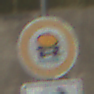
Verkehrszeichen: VerbotFahrzeugeWassergefaehrdenderLadung
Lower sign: RichtungsangabeDurchPfeile5
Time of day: MorningAfternoon
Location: Outdoor (Nature)
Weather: PartlyCloudy
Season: NotSpecified
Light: Natural